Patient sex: F
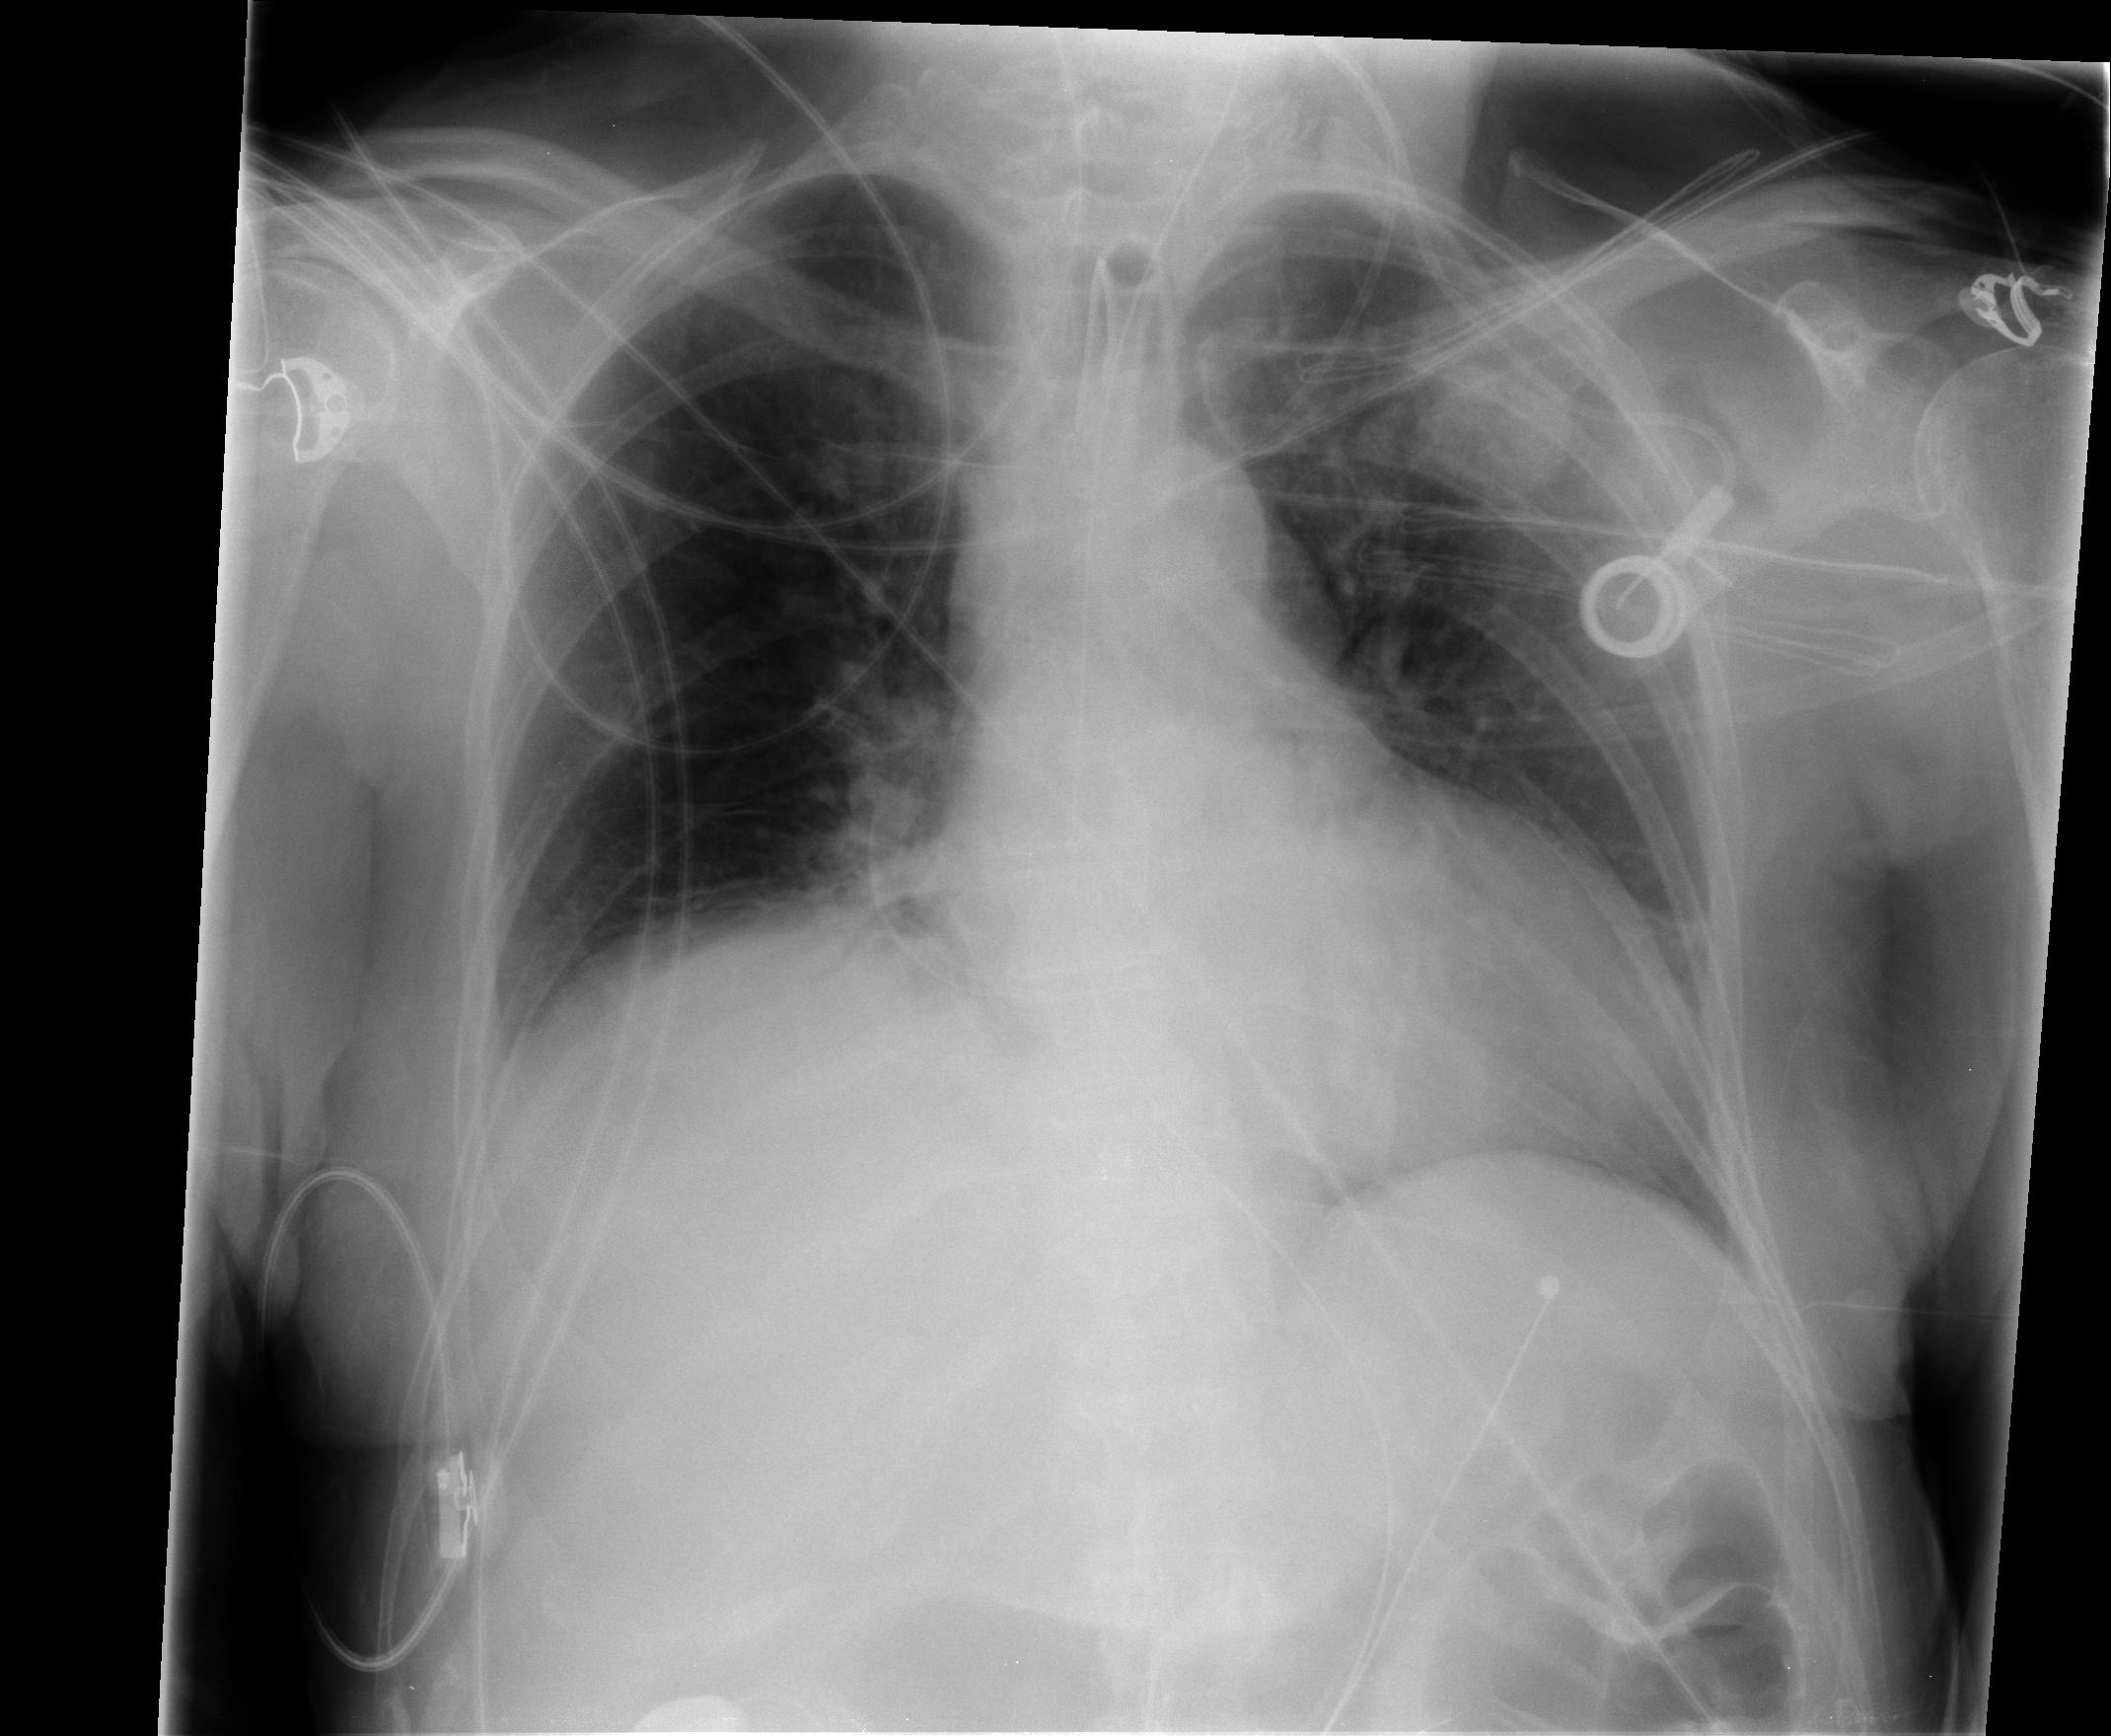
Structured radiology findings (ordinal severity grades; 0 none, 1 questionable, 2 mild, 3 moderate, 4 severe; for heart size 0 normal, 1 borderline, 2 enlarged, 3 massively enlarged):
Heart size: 2
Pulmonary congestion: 0
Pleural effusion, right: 2
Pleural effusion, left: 0
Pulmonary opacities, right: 0
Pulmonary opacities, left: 0
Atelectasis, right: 3
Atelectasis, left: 2